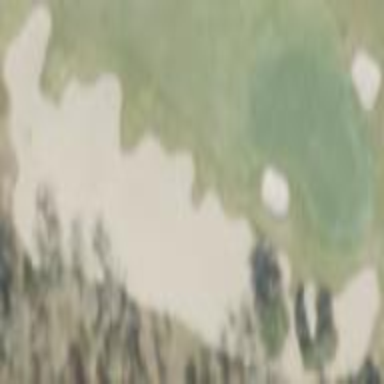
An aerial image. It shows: Sand bunker on golf course.